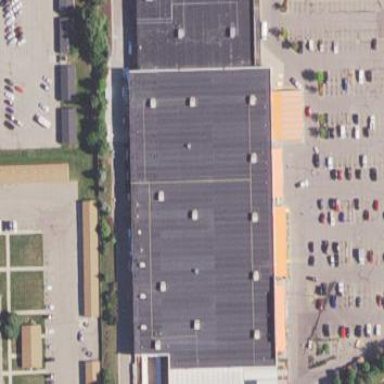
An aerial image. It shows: Flat-roofed retail building.